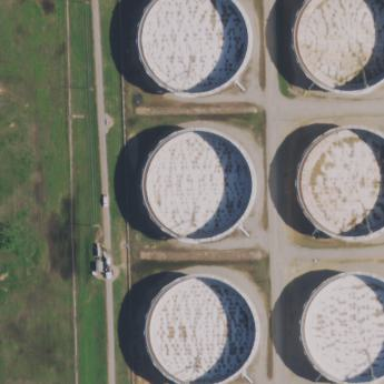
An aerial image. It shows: Storage tank that is man-made.